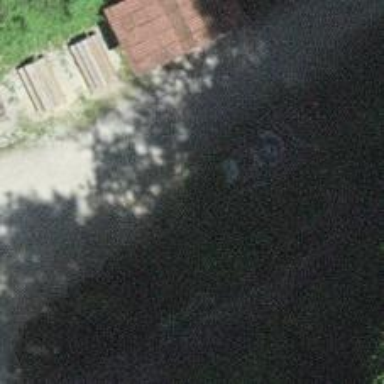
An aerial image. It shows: BBQ amenity.